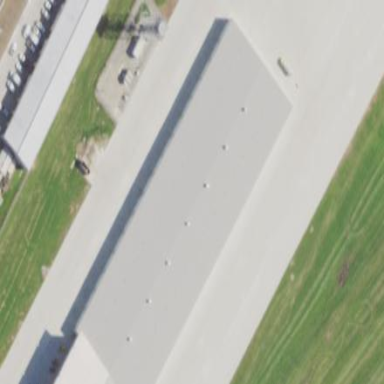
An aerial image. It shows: Hangar building at the airport.